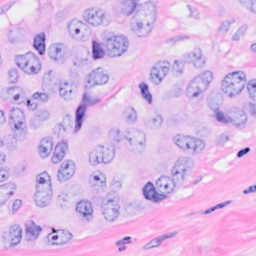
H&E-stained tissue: Breast